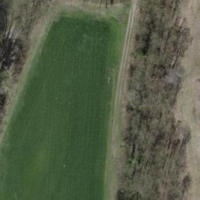
EUNIS habitat code: 25
Species observed at this site:
Pieris napi